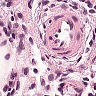
Metastatic tissue present: no